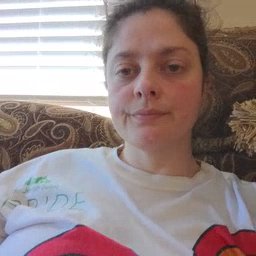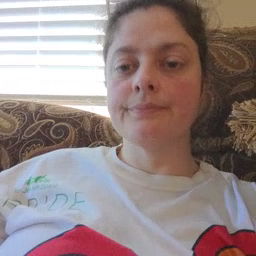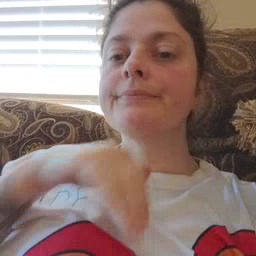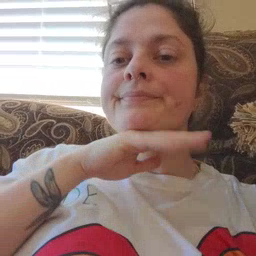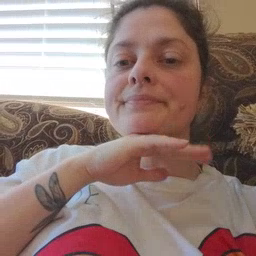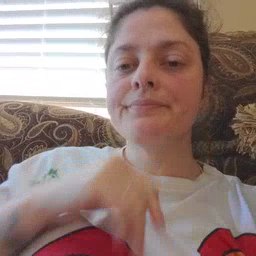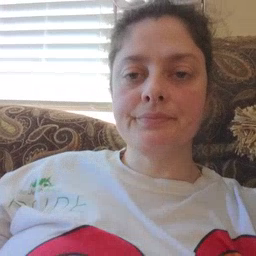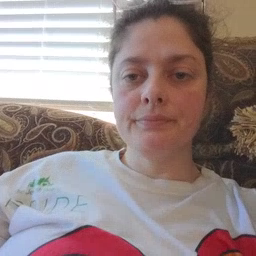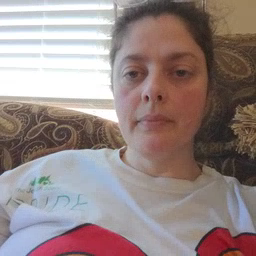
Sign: pig